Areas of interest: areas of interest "Museum"
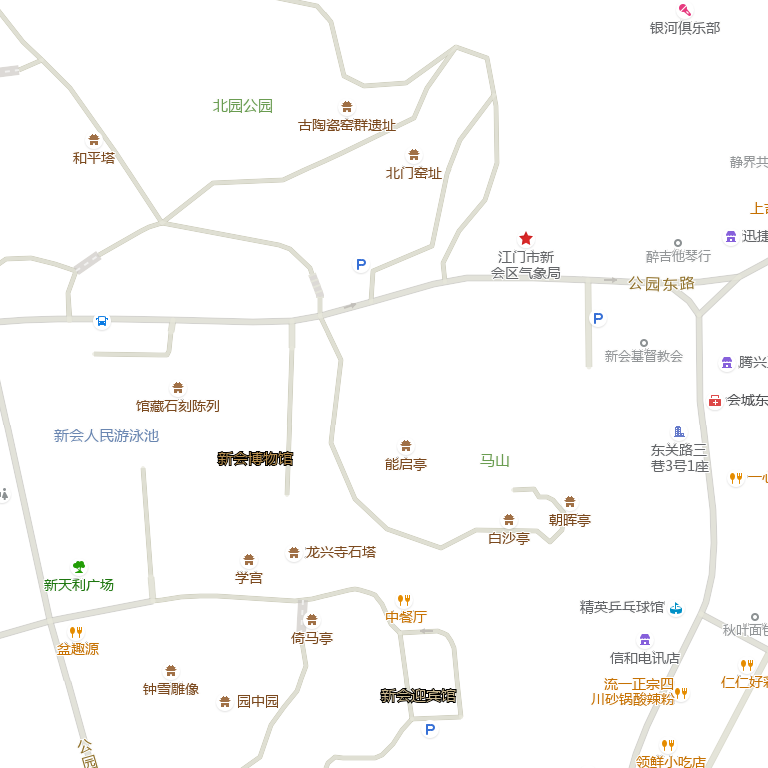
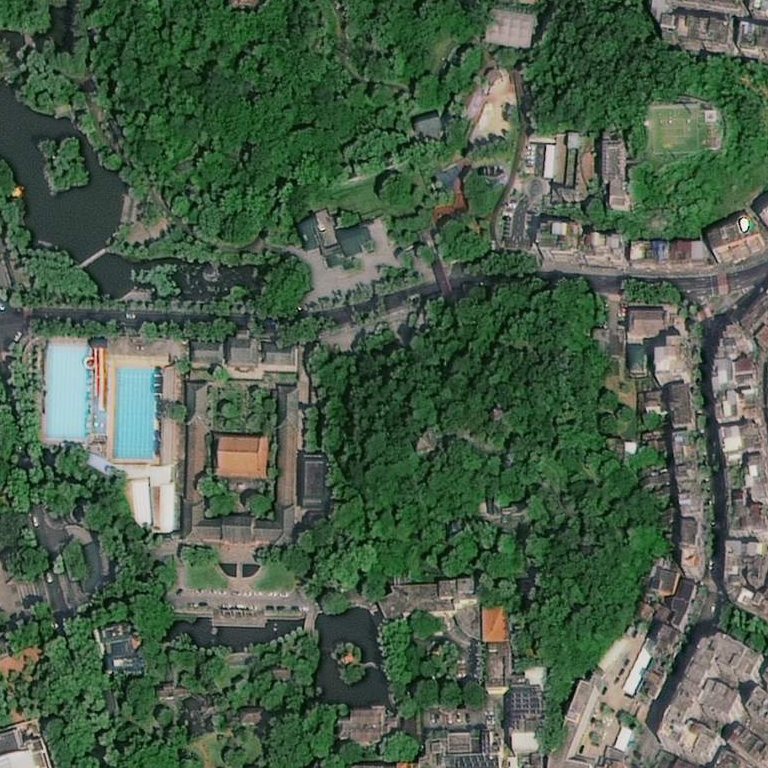